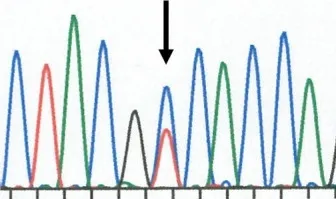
KRAS [G13D] mutation [wild type; GGC]) by the reverse-transcription polymerase chain reaction method.
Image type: chart (chart)